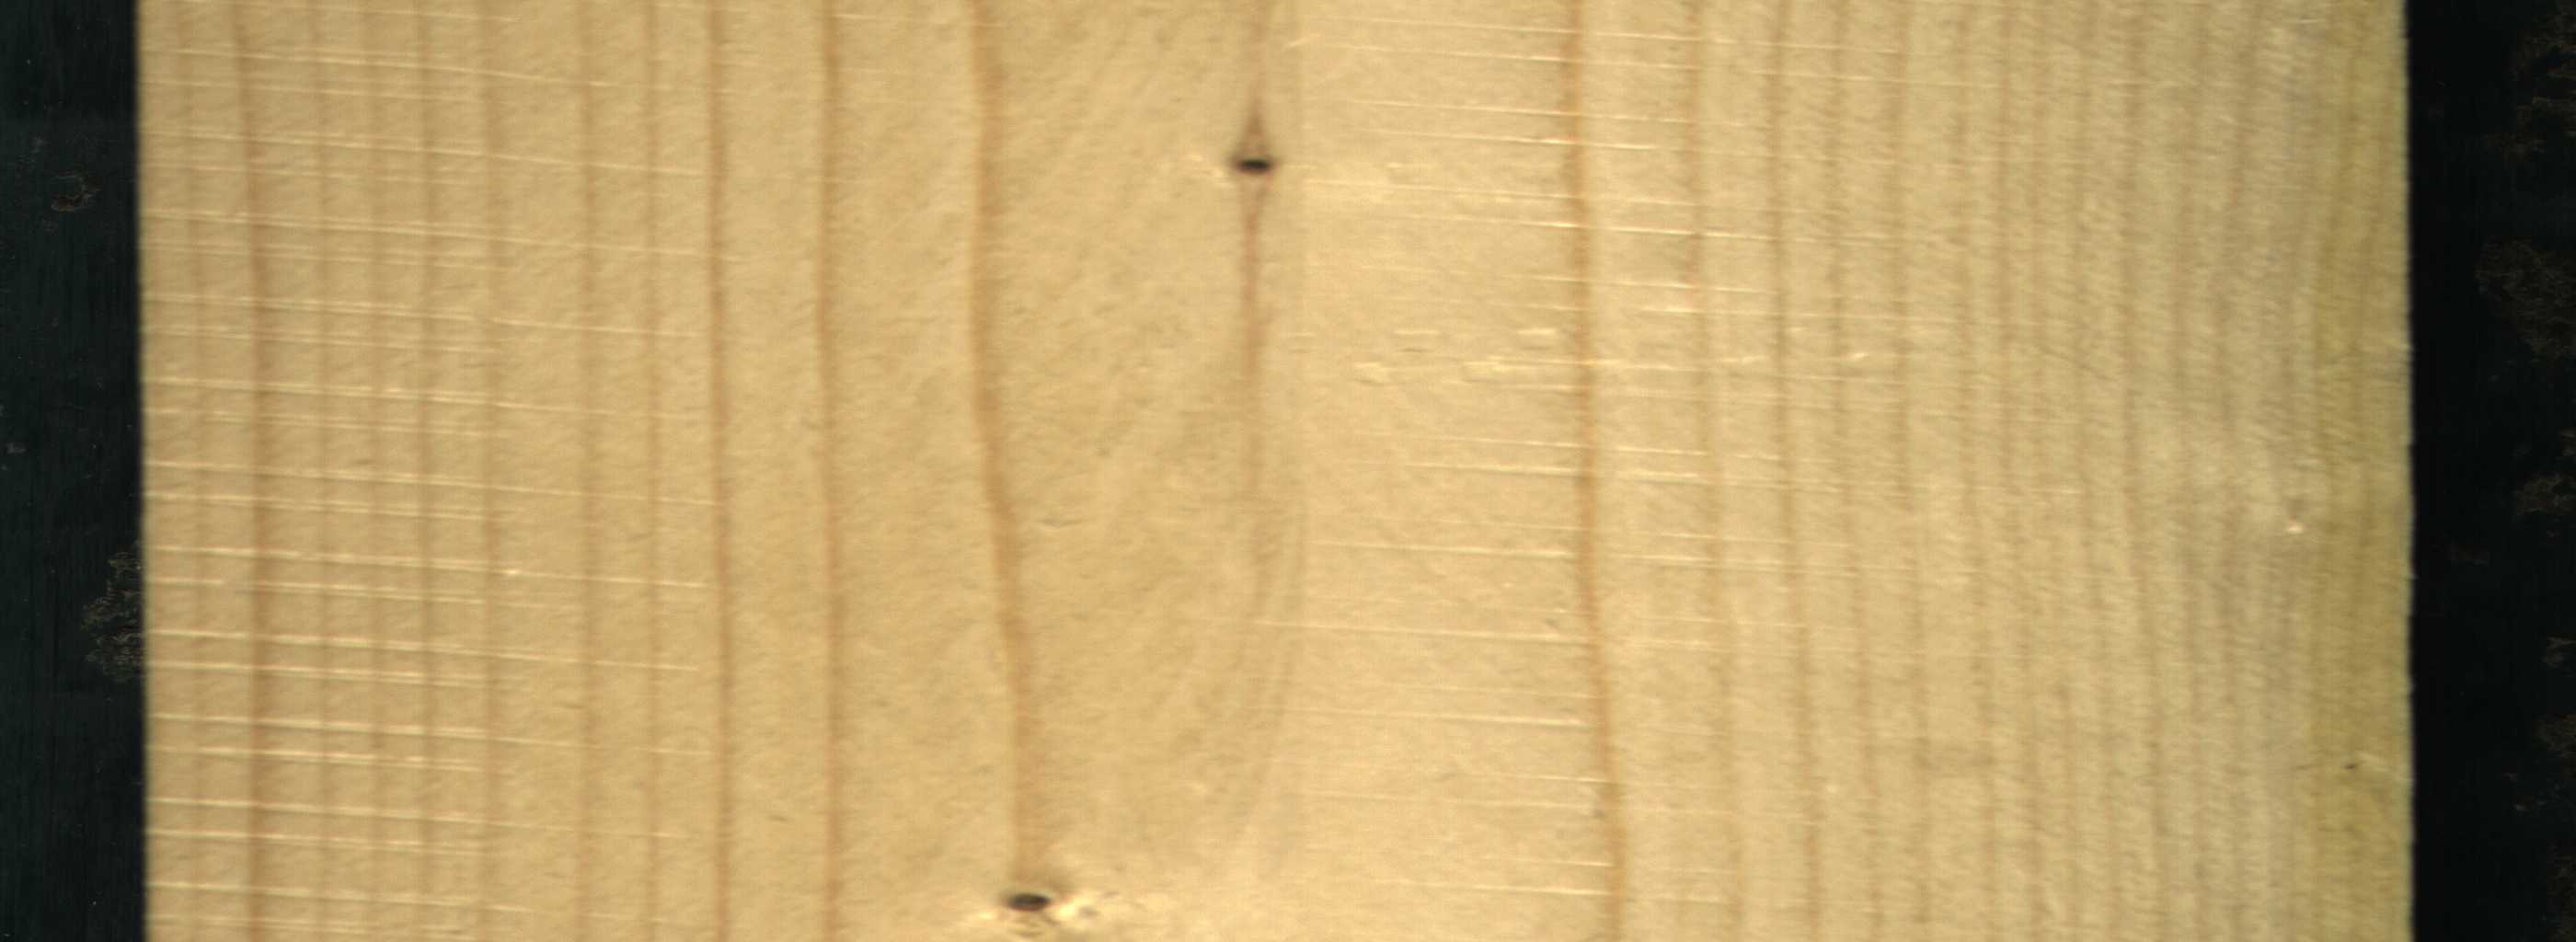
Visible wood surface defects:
Live_Knot
Live_Knot